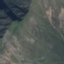
Land use / land cover: HerbaceousVegetation